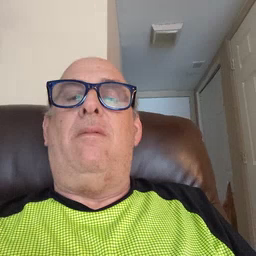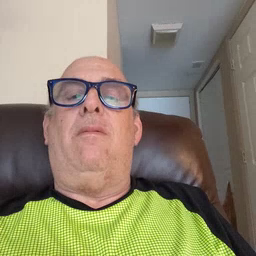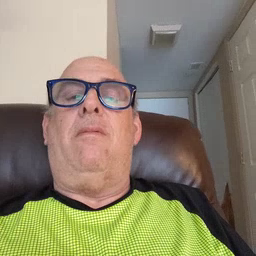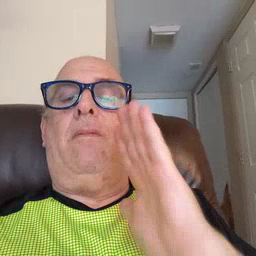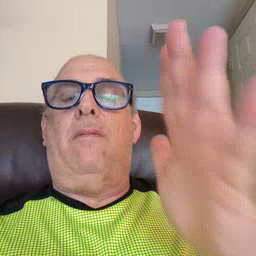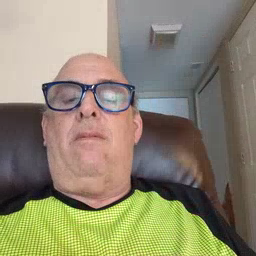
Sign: will